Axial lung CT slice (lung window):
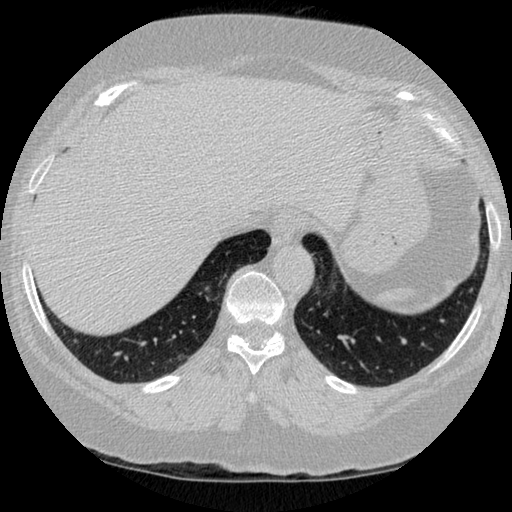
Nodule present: no